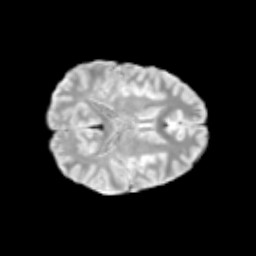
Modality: T2w
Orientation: axial
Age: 13
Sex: male
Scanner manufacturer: siemens
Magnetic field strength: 3 T
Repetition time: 3.8 s
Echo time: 0.07 s